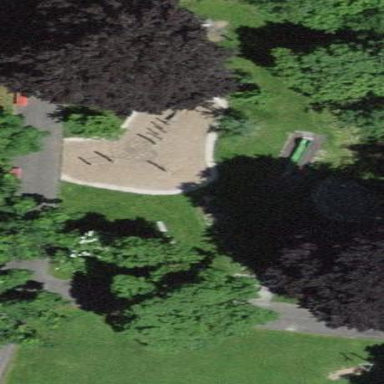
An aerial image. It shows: Playground area for leisure land.